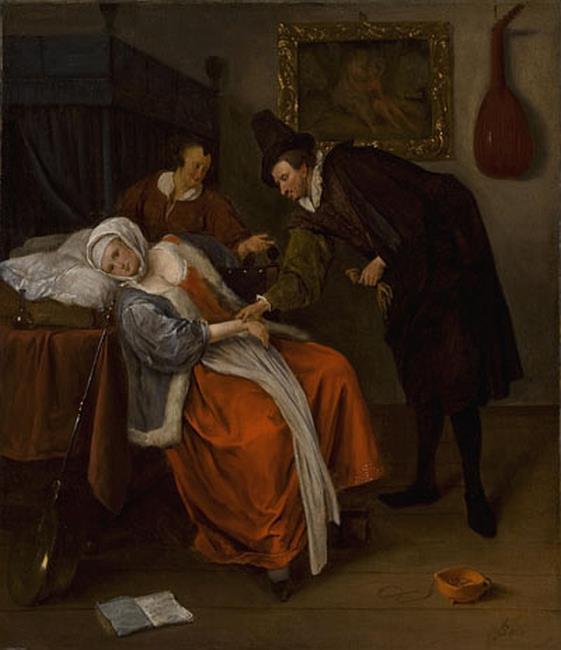
Title: The doctor's visit (“No medicine is of use, for it is lovesickness” )
Artist: Jan Steen
Earliest date: 1665
Latest date: 1665
Genre: painting
Iconography: Gloves
Keywords: genre, three human figures, full-length portrait, young woman, physician, glove/gloves in hand, home jacket, interior view, wooden floor, painting (depicted), lute, canopy bed, opened book, bedpan